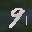
Label: 9